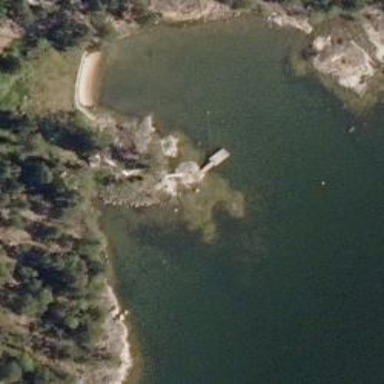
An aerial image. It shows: Man-made pier.